Question: we are making some reports about different sorting algorithms. They're all working, but I get an error when printing the processing time for merge sort
I wrote the following code
'''
...BubbleSort(arr3,50000);
time(&time_now);
f = difftime(time_now,time_then);
printf("BubbleSort - tempo: %f
",f);
time(&time_then);
printf("then: %s",ctime(&time_then));
MergeSort(arr4,0,49999);
time(&time_now);
printf("now: %s",ctime(&time_now));
f = difftime(time_now,time_then);
printf("MergeSort - tempo: %f
",f);
'''
but it always says time = 0s for merge sort

it seems it can't get the current time or mergesort's processing time is really low (but it works)
thanks in advance
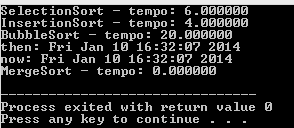
Answer: You see zeros because your 'MergeSort' is so fast that it completes in under a measurable time interval on your system.
Giving your program substantially more data to sort should help. Alternatively, you could change the time measurement mechanism for something more precise. The second approach is system-dependent, though.
The execution time for 'MergeSort' grows as N*log(N), so to see a time comparable with that of 'BubbleSort' which grows as N, you need to give it significantly more data. For an array of 50,000 items the math works out to approximately 3,000 the size. If you pass 'MergeSort' an array of roughly 50,000*3,000=150,000,000 items, you should see a non-zero number printed.
Note: Do not try passing that much data to 'BubbleSort' - it would take it ages to complete, unless the data is already pretty close to being sorted.